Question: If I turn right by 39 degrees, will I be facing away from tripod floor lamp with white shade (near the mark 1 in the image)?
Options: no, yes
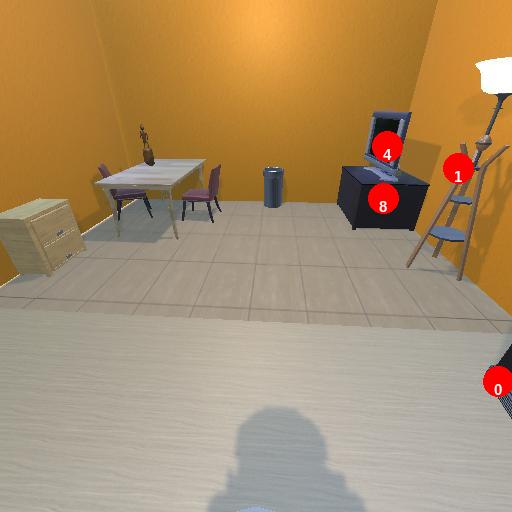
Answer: no